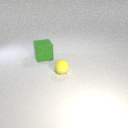
small yellow rubber sphere in front of large green rubber cube